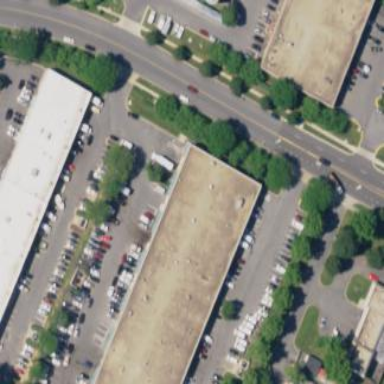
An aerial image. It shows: Commercial building.